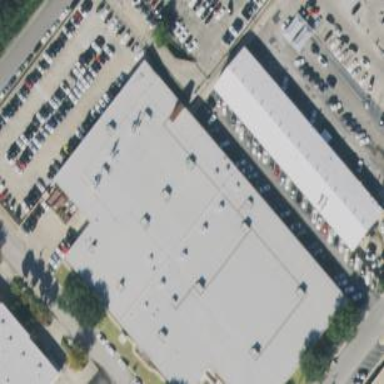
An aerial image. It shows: Warehouse.